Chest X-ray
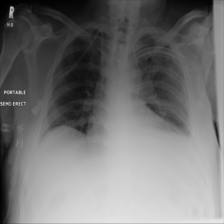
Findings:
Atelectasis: negative
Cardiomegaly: negative
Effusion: positive
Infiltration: negative
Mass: negative
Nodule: negative
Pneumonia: negative
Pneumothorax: negative
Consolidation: negative
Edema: negative
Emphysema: negative
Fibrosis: negative
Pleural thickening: negative
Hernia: negative